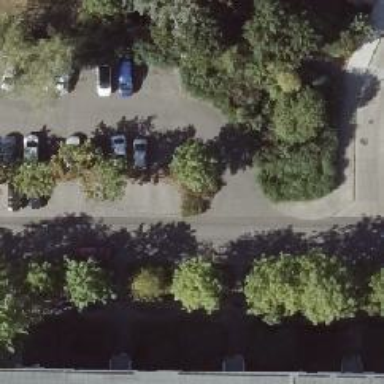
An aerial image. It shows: Residential road with asphalt surface.